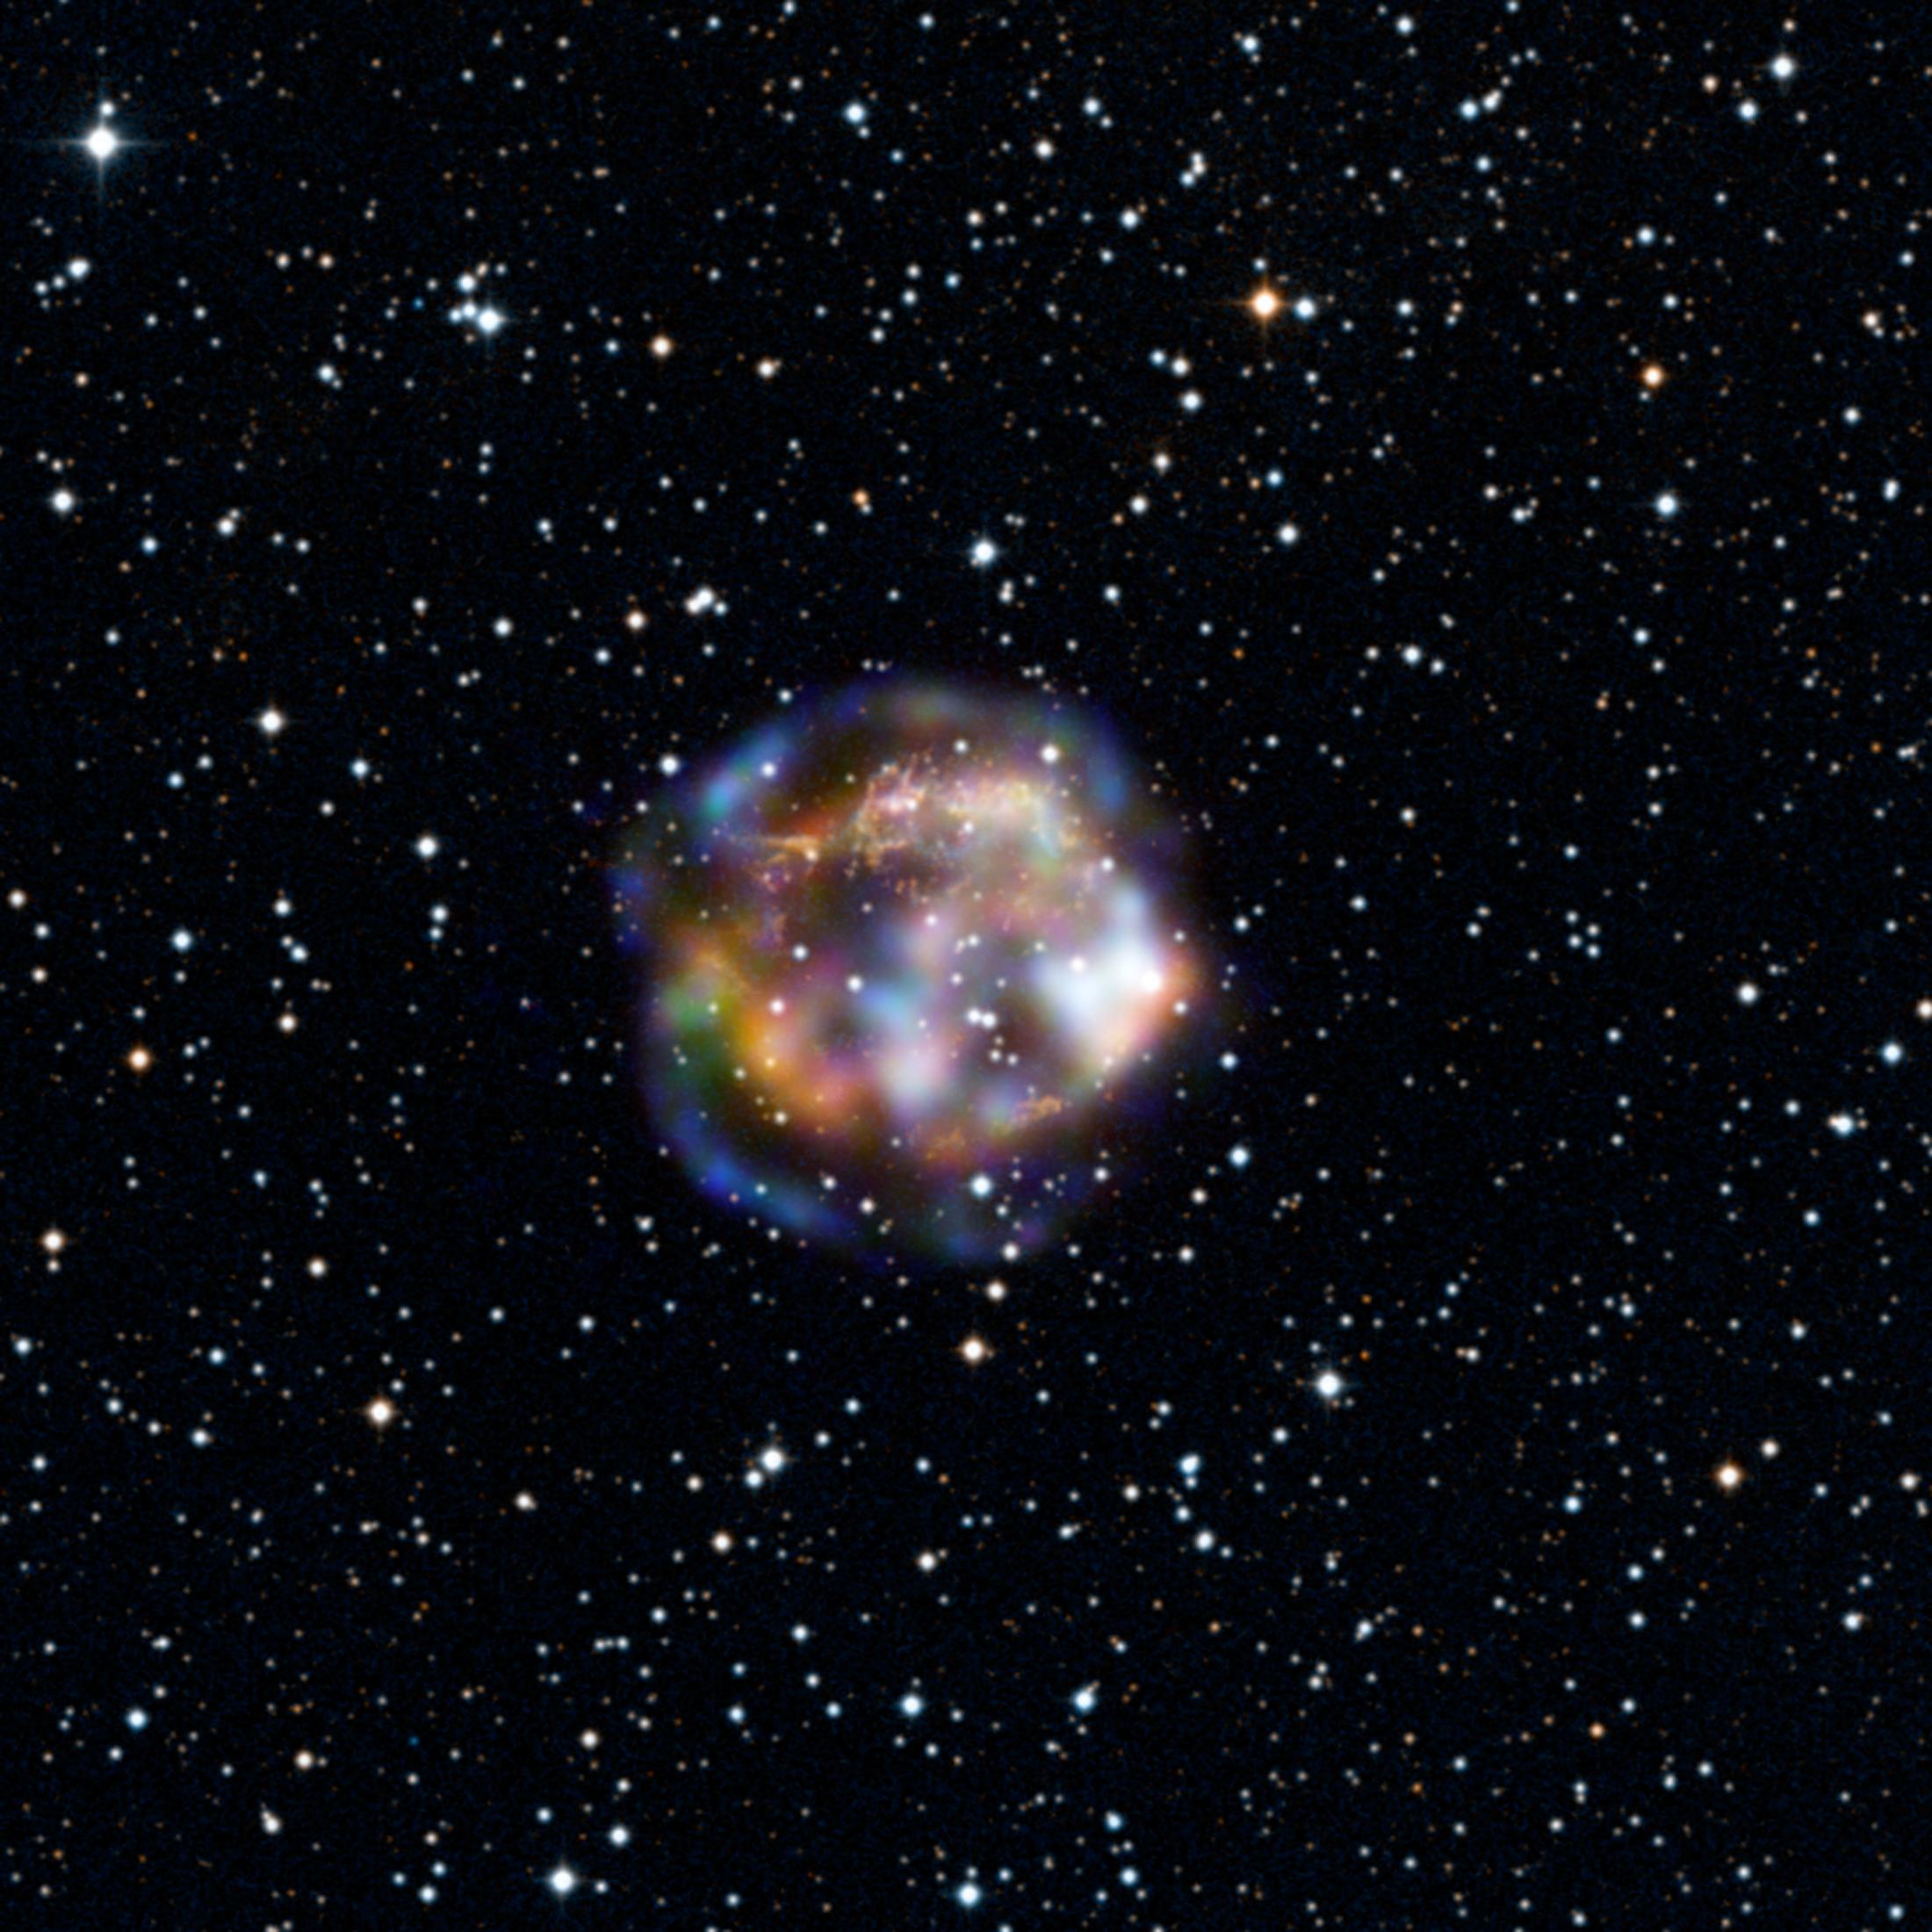
Sizzling Remains of a Dead Star Cassiopeia A, NuSTAR